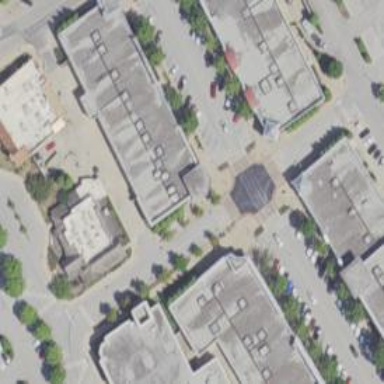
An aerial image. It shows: Mall building.